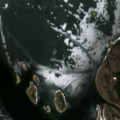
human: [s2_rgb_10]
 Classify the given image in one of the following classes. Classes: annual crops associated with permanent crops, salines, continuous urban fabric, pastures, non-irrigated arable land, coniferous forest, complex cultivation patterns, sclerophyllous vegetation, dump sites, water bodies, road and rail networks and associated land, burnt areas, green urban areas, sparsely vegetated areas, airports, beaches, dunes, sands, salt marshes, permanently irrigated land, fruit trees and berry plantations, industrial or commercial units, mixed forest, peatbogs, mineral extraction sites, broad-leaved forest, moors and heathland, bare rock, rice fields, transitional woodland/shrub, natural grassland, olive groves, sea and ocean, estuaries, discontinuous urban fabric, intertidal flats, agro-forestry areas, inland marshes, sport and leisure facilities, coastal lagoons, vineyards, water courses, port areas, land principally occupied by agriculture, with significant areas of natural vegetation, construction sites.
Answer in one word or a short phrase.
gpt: broad-leaved forest, bare rock, sea and ocean